Question: I would like to find out if anyone can give me a hand on this problem that i am currently having.
Basically, I have a legacy db that I have to deal with. I have created some domain classes to represent our db model. However, the domain classes are not a straight one to one mapping with the database tables.
This is a snapshot of legacy db model:

and one of my domain classes is like this:
'''
public class Reading
{
public Location Location {get; set;}
}
public class Location
{
public string Name { get; set;}
}
'''
Given the above model and domain class, how can I map them?
Most of the articles that I found out there have straight one to one mapping.
If any of you can give some help on this, that would be much appreciated.
Thanks in advance.
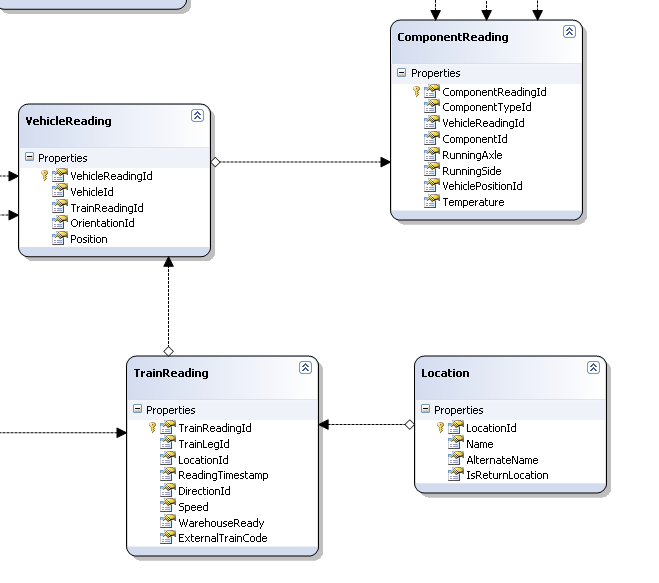
Answer: EF supports "table per type" (one to one mapping), "table per hierarchy",
"table per concrete type", "table splitting" (into more than one entity) and
"entity splitting" (into more than one table).
Your reading tables seem to suit table per concrete type.
Each of the mapping types can be found easily in Google.
- Search for "entity framework" "table per concrete type".